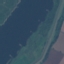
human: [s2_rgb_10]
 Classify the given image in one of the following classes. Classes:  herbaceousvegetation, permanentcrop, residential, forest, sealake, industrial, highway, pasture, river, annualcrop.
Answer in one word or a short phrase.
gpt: River